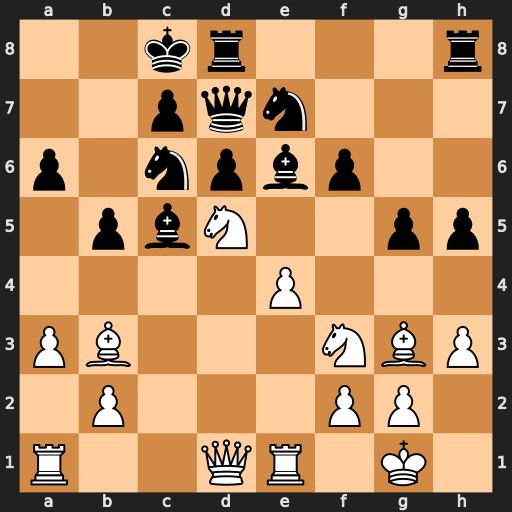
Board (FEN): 2kr3r/2pqn3/p1npbp2/1pbN2pp/4P3/PB3NBP/1P3PP1/R2QR1K1
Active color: w
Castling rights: -
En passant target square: -
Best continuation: Nxf6 Bxb3 Qxb3